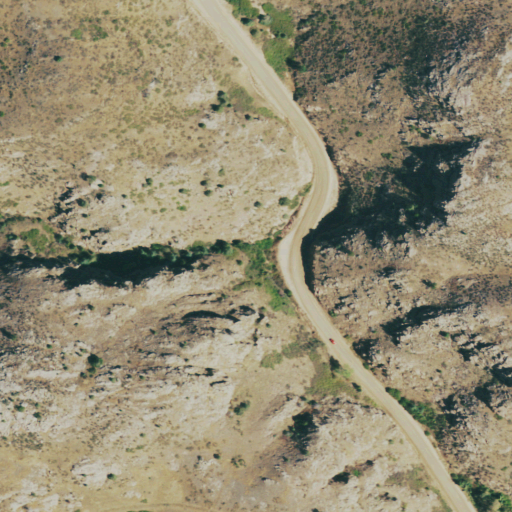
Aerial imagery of mountain in Colorado named Calloway Hill containing shrub, grassland, open development, low intensity development, and medium intensity development